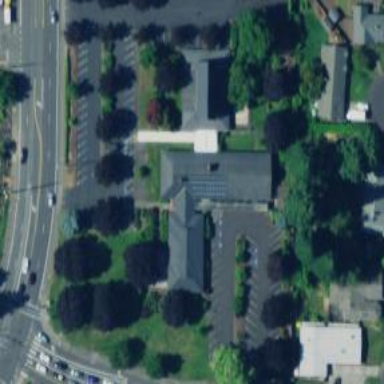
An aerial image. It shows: Building serving as place of worship.